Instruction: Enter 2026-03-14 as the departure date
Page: home
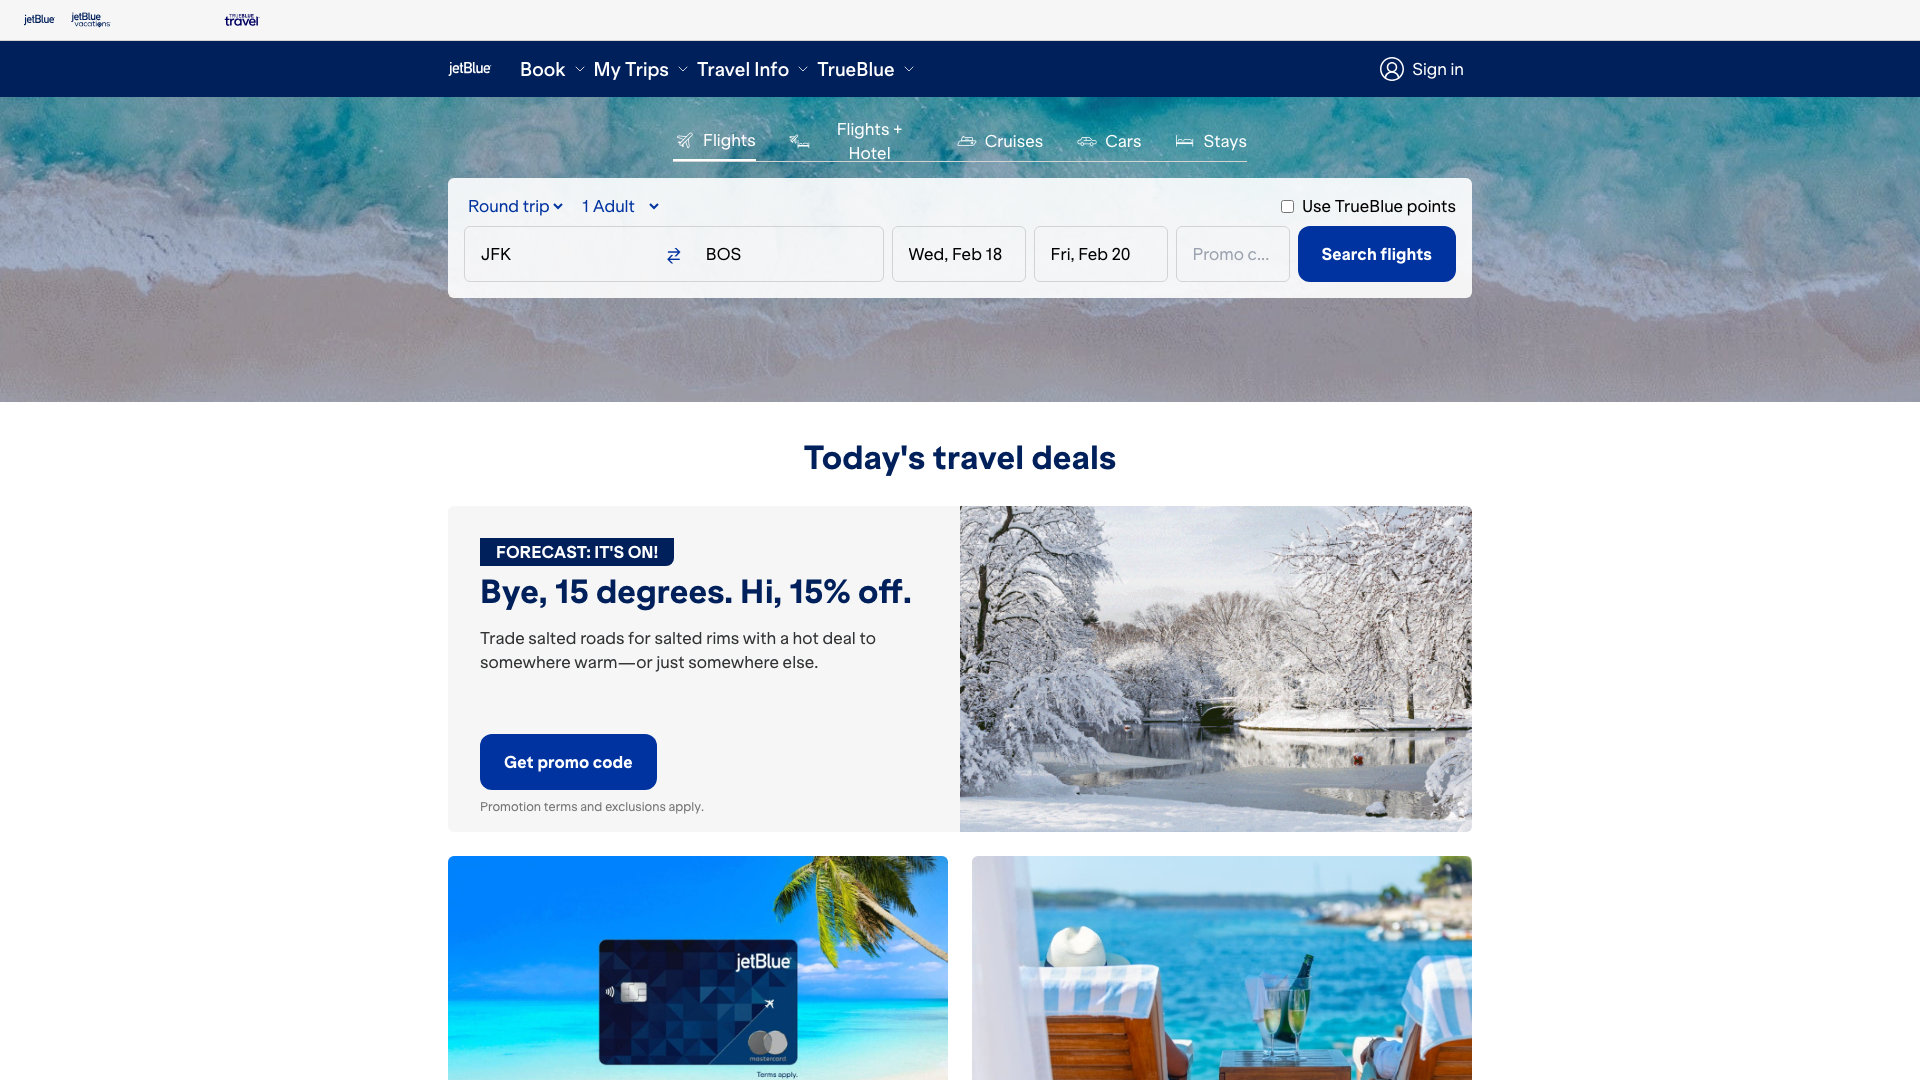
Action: type